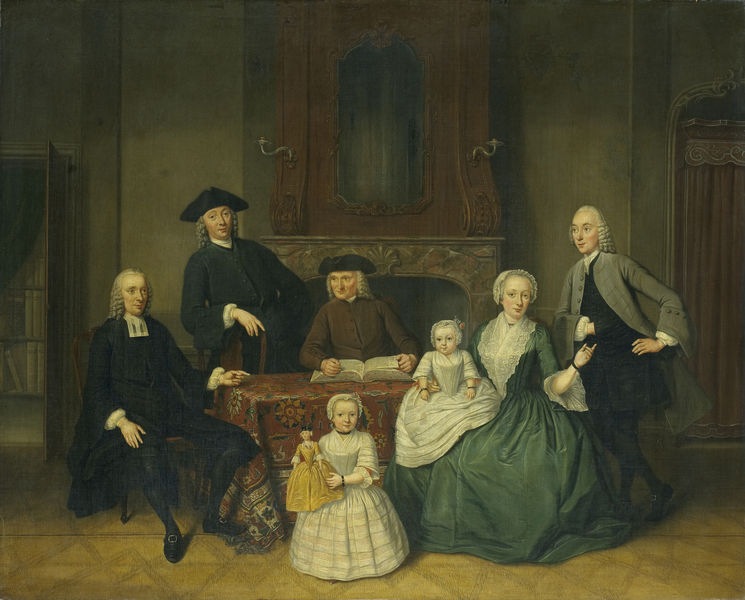
Titel: De Amsterdamse doopsgezinde familie Brak
Künstler: Tibout Regters
Standort: Amsterdam
Institution: Rijksmuseum
Schlagwörter: dunkel, tisch, haube, kleidung, holland, tischdecke, tischtuch, familie, mutter, vater, kamin, kinder, kaminsims, buch, dreispitz, puppe, mittelalter, perücken, reifrock, erbe, bäffchen, notar